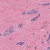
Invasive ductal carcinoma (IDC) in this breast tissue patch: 1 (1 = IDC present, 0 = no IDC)